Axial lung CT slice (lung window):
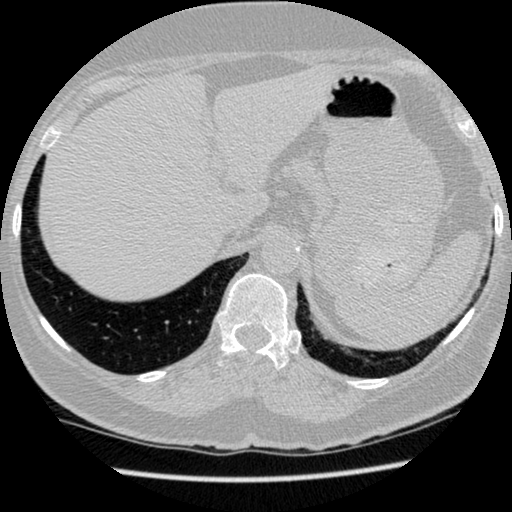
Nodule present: no